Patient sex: M
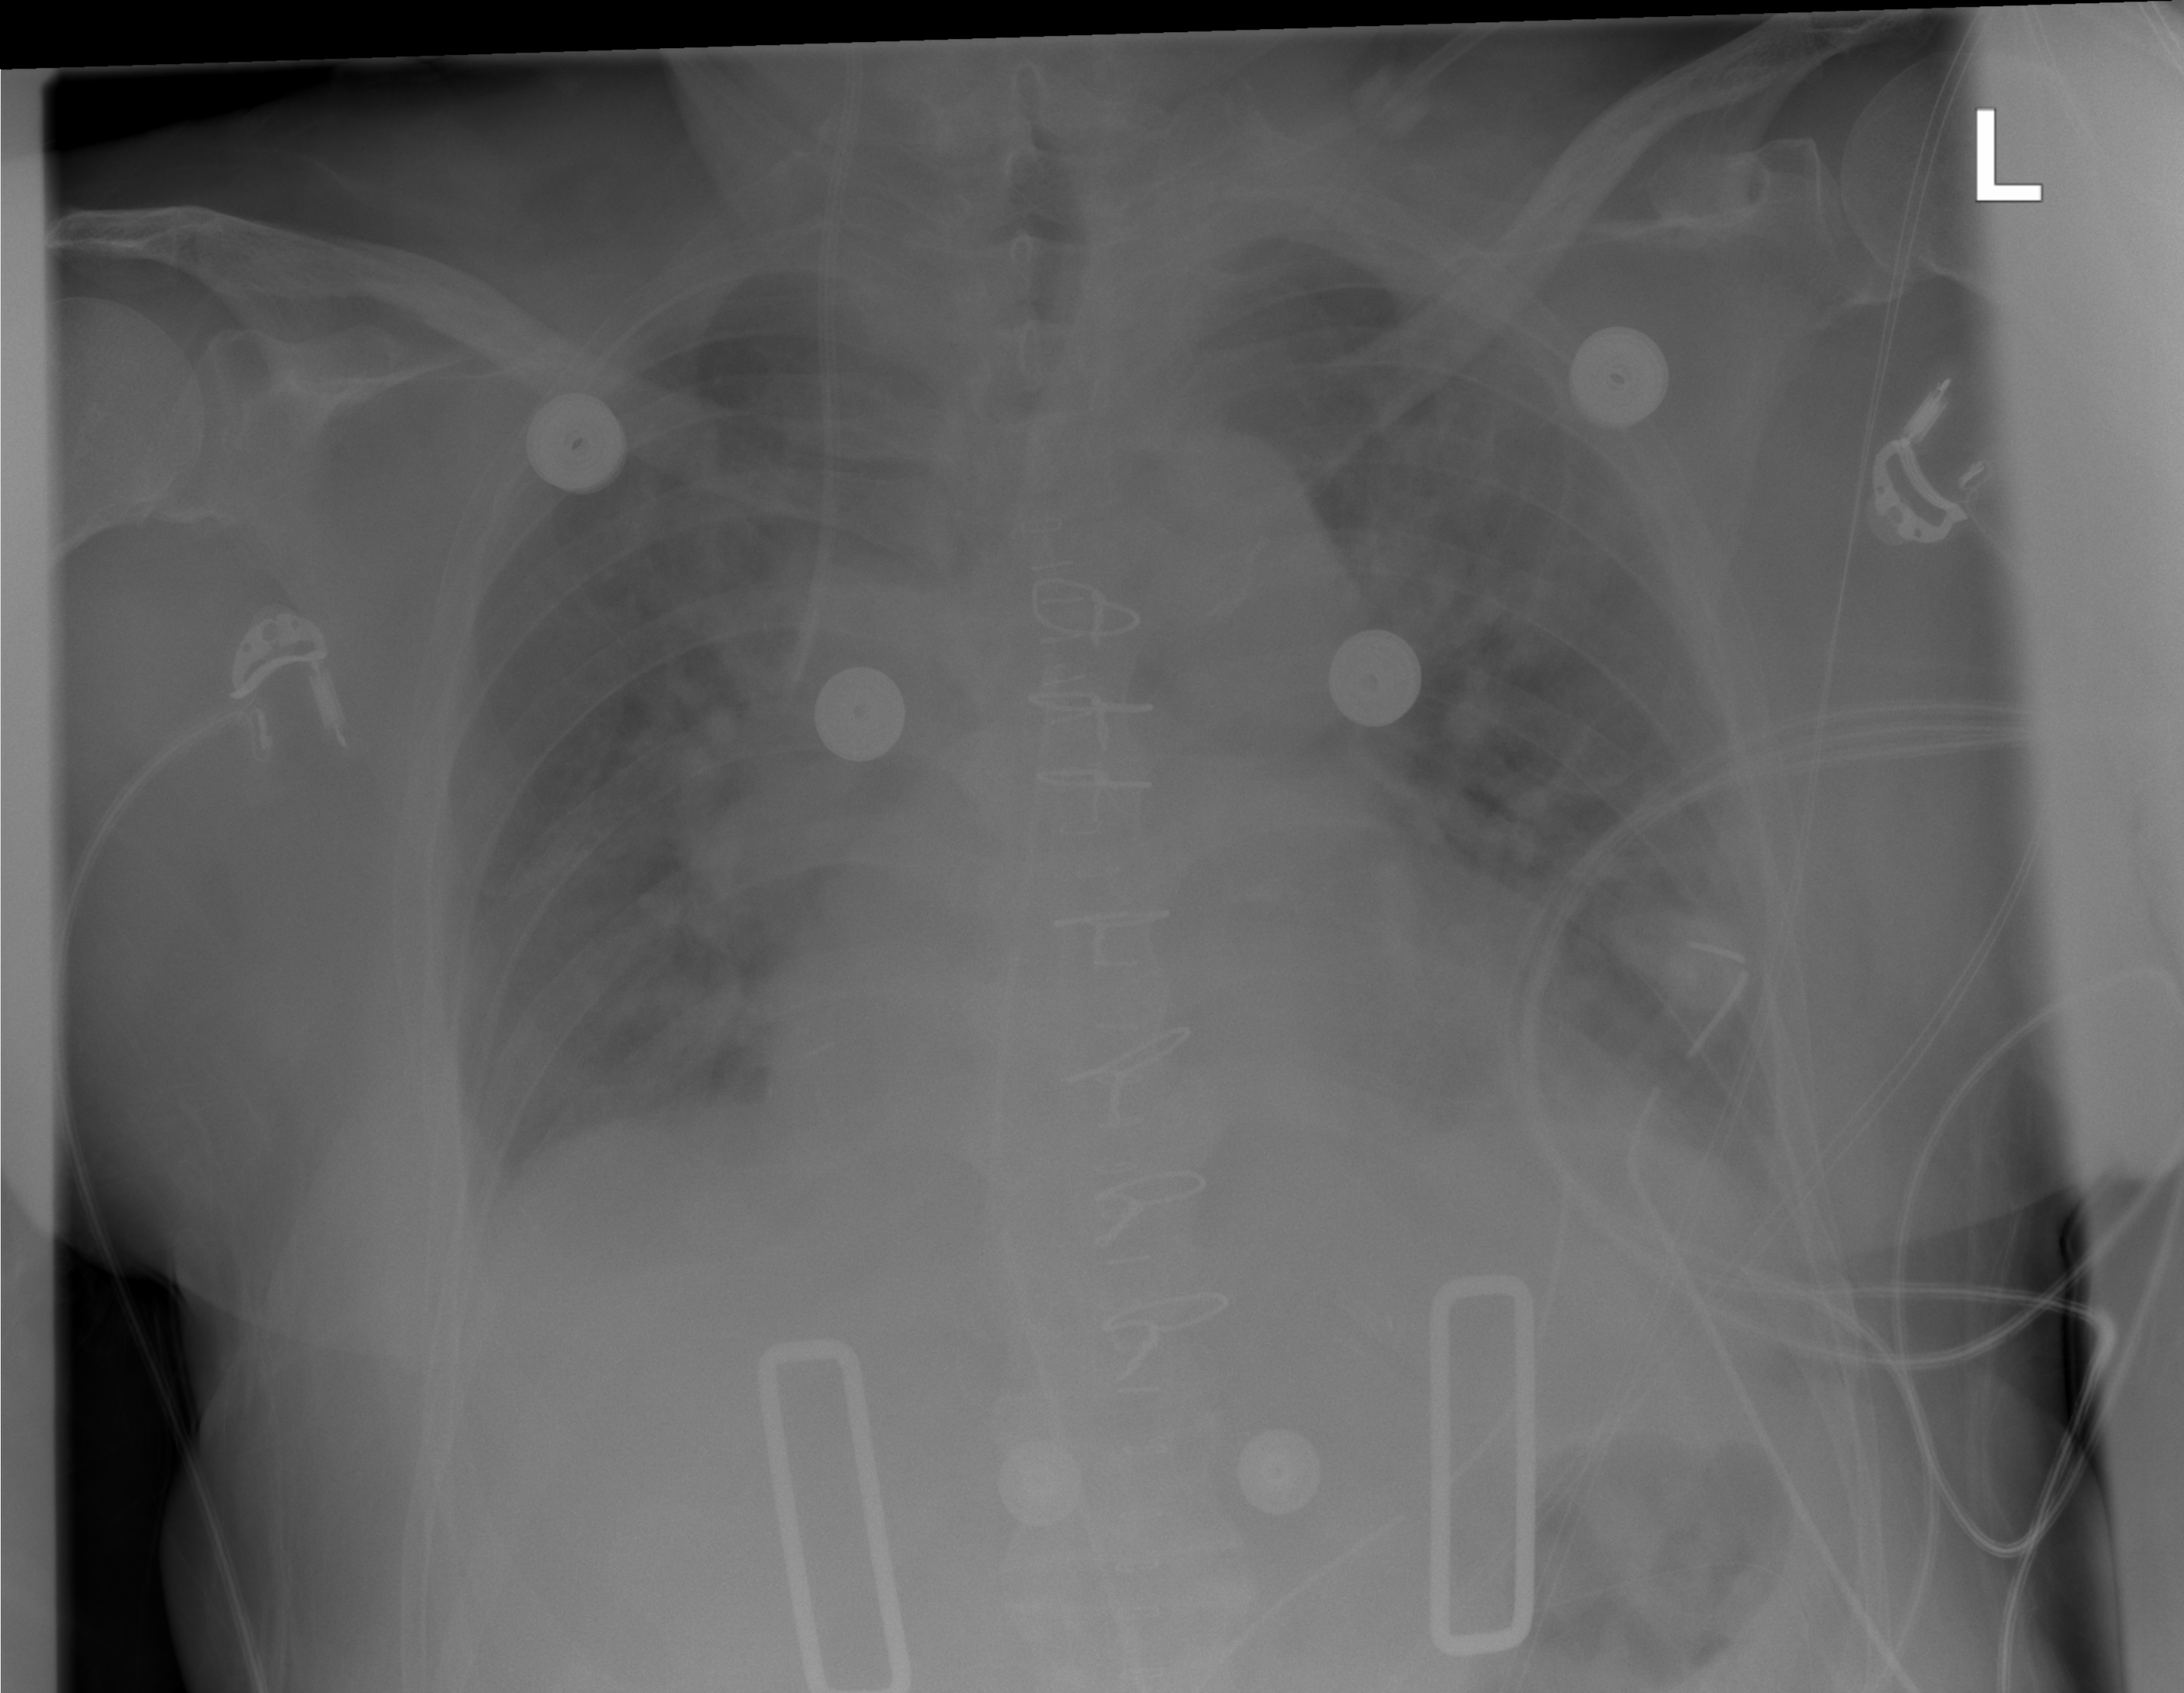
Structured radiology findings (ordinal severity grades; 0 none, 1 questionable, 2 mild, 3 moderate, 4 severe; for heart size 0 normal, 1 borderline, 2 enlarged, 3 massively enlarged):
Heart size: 1
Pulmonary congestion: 3
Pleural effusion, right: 1
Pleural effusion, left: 2
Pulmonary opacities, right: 2
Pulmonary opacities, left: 2
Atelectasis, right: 2
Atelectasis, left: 2